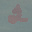
Label: 2